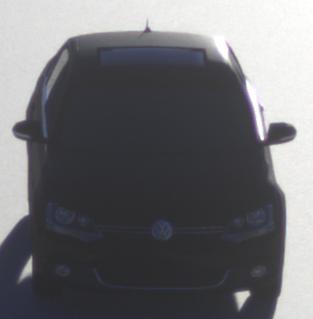
Make: VW
Model: Jetta 1.2 TSI
Detailed model: Jetta (IV)
Model produced from: 2011/01
Model produced until: 2014/08
Doors: 4
Color: black
Road condition: dry road
Daytime: sunrise or sunset
Contrast: low contrast